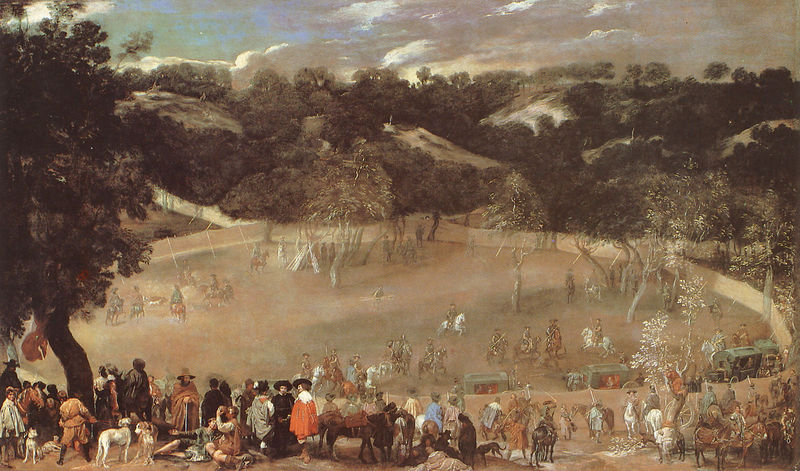
Titel: Der königliche Stoff
Künstler: Diego de Velázquez
Institution: London, National Gallery
Schlagwörter: baum, gemälde, kampf, wolken, bäume, landschaft, menschen, männer, weiss, hunde, leute, bild, hügel, wald, pferde, koppel, kutsche, kutschen, freizeit, wettkampf, arena, schwert, staub, wägen, menschne, picknik